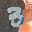
Label: 3